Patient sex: F
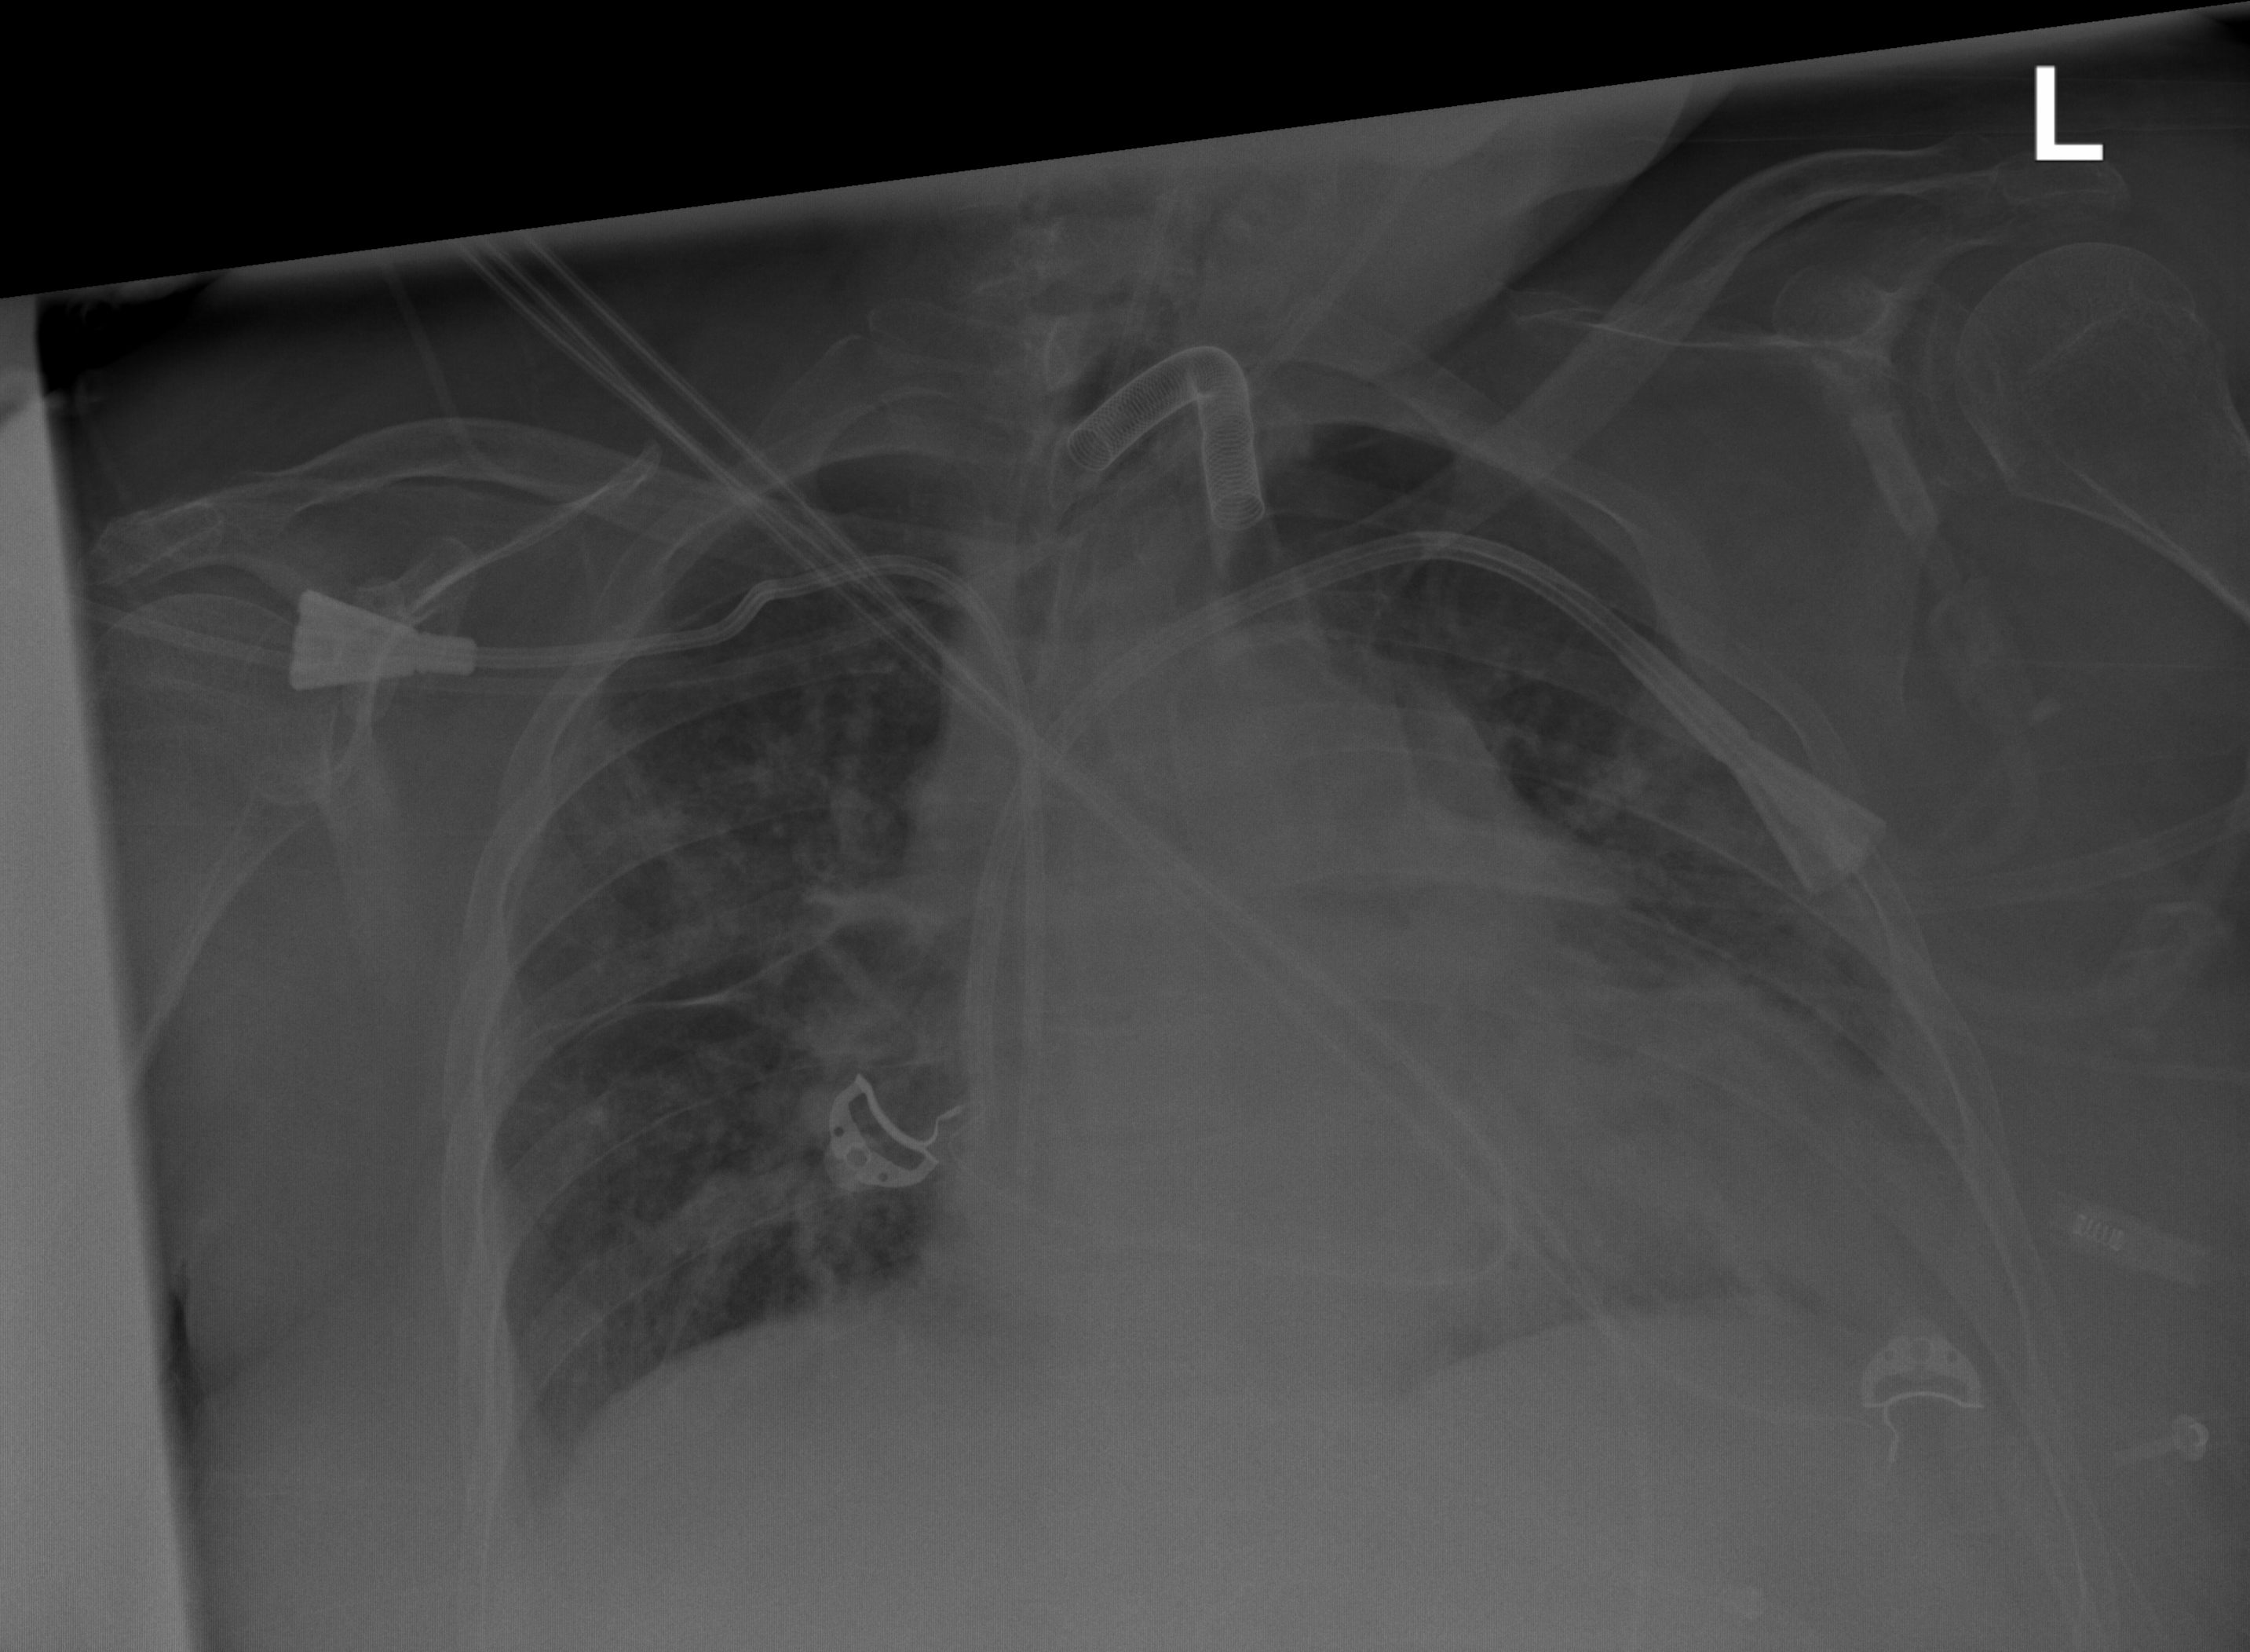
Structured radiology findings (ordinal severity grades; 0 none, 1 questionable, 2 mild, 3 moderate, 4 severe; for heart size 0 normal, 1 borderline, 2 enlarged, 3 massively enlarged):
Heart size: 2
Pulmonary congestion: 2
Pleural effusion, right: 2
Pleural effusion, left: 2
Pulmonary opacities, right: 2
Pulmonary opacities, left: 2
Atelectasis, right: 2
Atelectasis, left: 2